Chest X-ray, PA view. Patient: 26 years old, sex M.
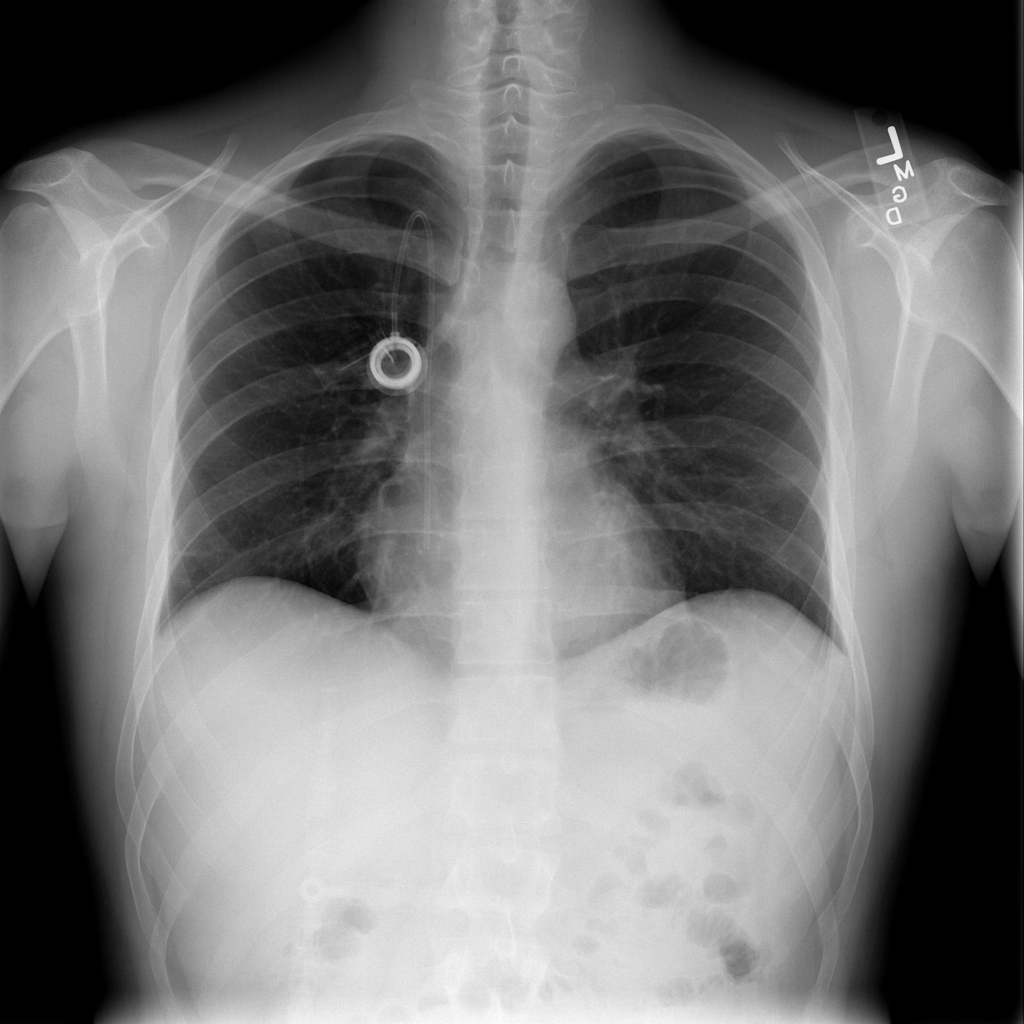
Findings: No Finding